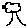
Label: tree